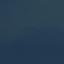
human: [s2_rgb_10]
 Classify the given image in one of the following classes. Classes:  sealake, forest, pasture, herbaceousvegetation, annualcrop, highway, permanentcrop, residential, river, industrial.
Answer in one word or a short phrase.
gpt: SeaLake